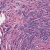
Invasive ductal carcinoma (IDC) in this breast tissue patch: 1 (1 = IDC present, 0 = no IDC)